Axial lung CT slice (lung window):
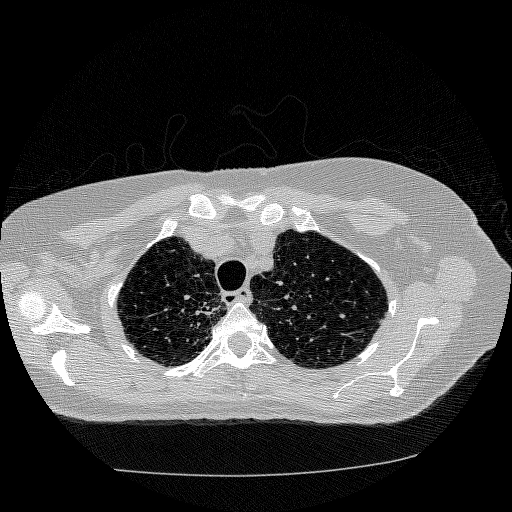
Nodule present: no